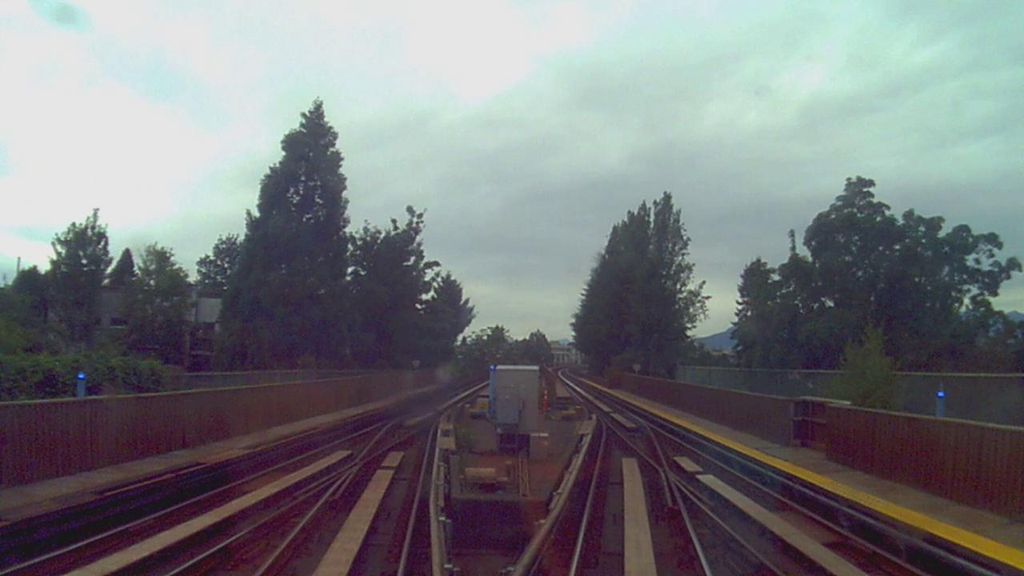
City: vancouver